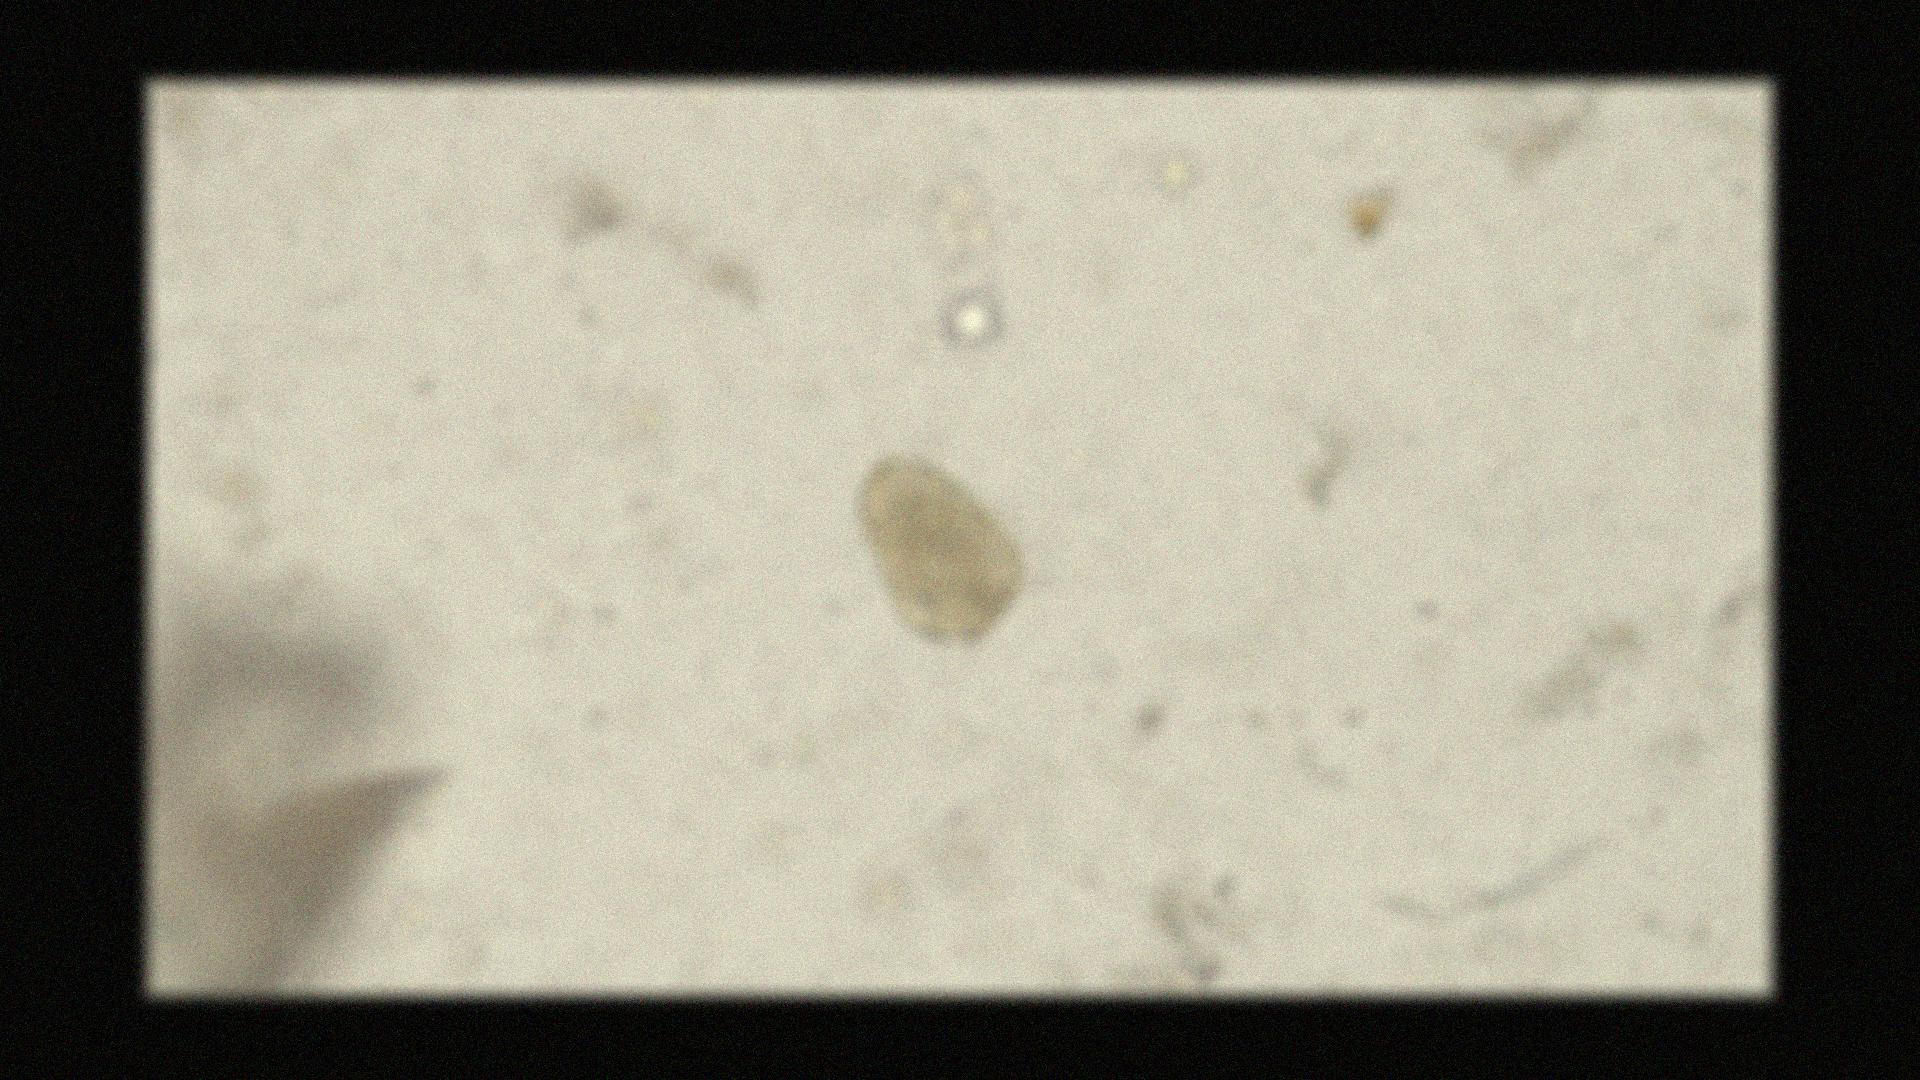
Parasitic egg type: Paragonimus spp